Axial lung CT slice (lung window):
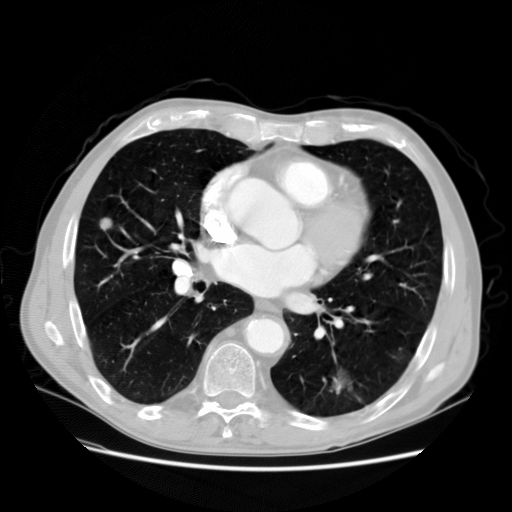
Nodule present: yes
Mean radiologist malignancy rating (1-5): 4